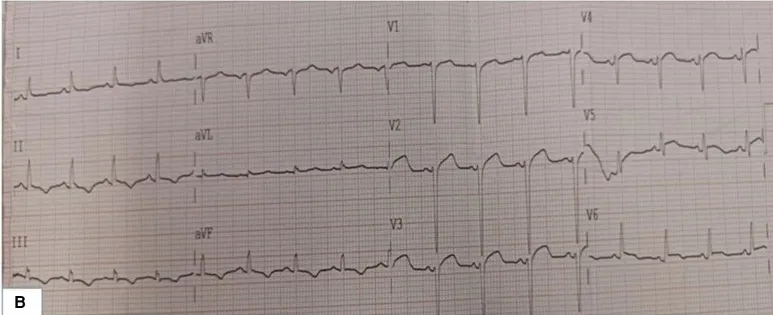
(B) Electrocardiogram of the patient following the ECMO. ECMO: extracorporeal membrane oxygenation.
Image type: electrography (ekg)